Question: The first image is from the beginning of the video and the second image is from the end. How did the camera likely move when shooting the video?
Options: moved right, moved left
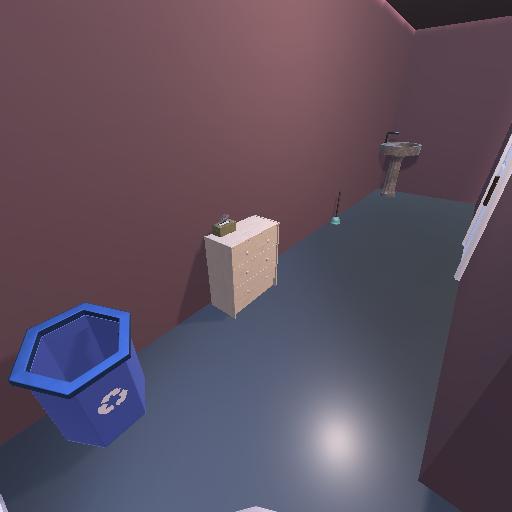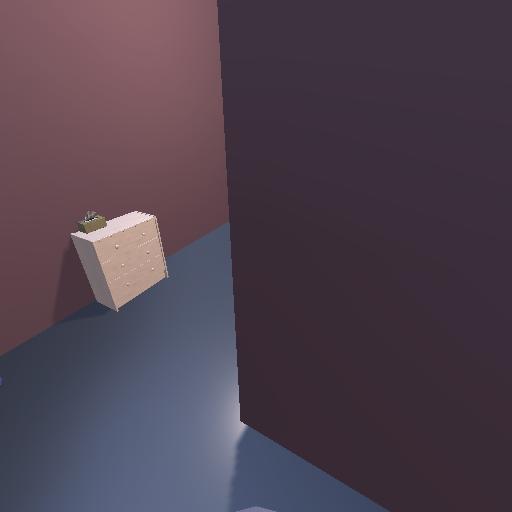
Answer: moved right